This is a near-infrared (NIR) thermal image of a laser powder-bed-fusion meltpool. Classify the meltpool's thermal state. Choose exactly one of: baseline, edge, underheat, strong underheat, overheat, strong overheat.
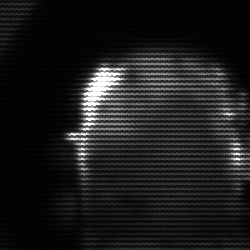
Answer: baseline